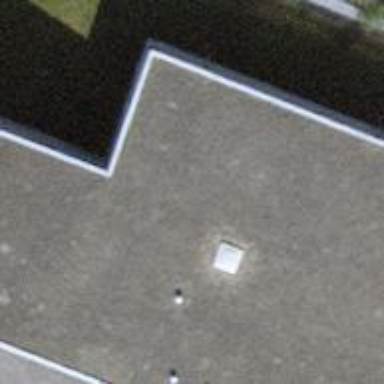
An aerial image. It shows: School building.